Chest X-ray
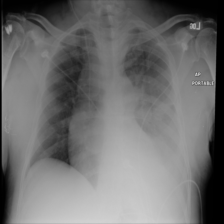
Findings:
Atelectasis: negative
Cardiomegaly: negative
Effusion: positive
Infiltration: positive
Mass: positive
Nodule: negative
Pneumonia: negative
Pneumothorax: positive
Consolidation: positive
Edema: negative
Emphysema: negative
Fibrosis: negative
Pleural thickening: negative
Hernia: negative